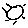
Label: sun